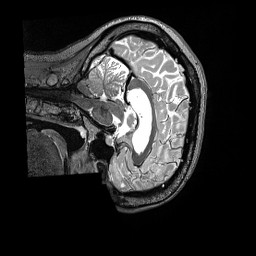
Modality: T2w
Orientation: sagittal
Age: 34
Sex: female
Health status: ill
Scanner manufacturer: siemens
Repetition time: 3.2 s